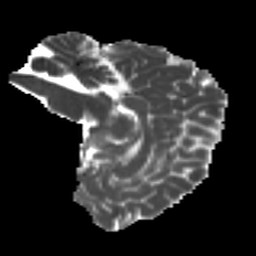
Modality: MD
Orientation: sagittal
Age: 22
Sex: male
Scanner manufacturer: ge
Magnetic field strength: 3 T
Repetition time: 7.8 s
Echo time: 0.0608 s